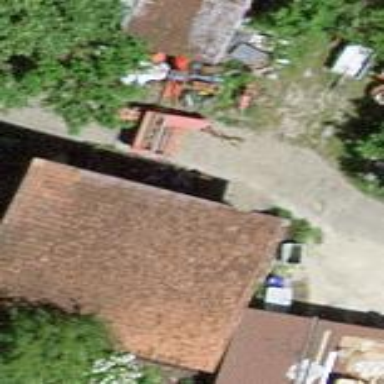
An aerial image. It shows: Barn.